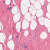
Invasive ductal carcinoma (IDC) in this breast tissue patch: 0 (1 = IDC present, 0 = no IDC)